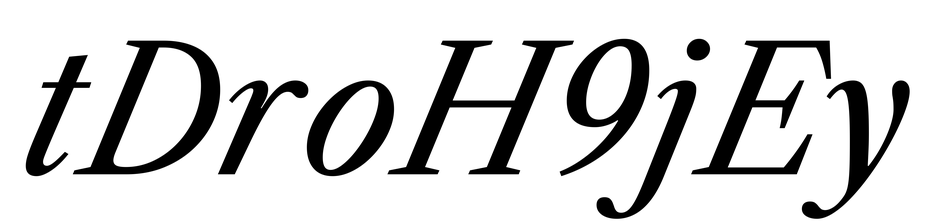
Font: LibreCaslonText-Italic_Italic